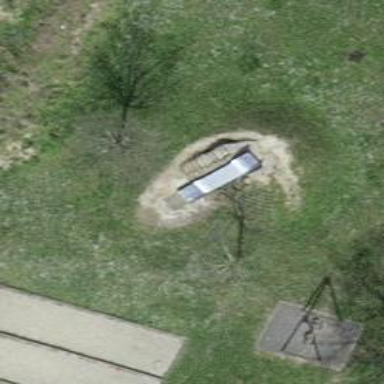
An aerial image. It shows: Playground with slide.